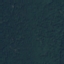
Label: Forest